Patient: sex F, age 74
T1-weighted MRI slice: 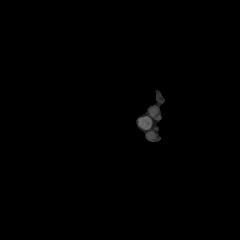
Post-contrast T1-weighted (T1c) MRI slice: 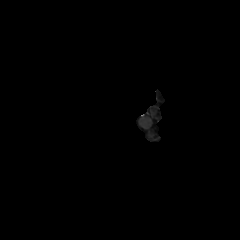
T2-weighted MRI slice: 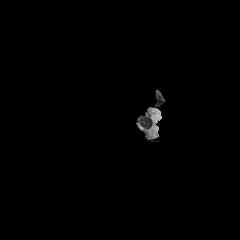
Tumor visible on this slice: no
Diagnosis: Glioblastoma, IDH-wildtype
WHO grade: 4